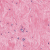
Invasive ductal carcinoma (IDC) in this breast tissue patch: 0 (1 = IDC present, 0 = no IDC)